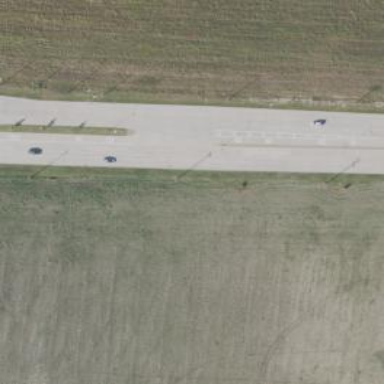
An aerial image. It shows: Secondary road.